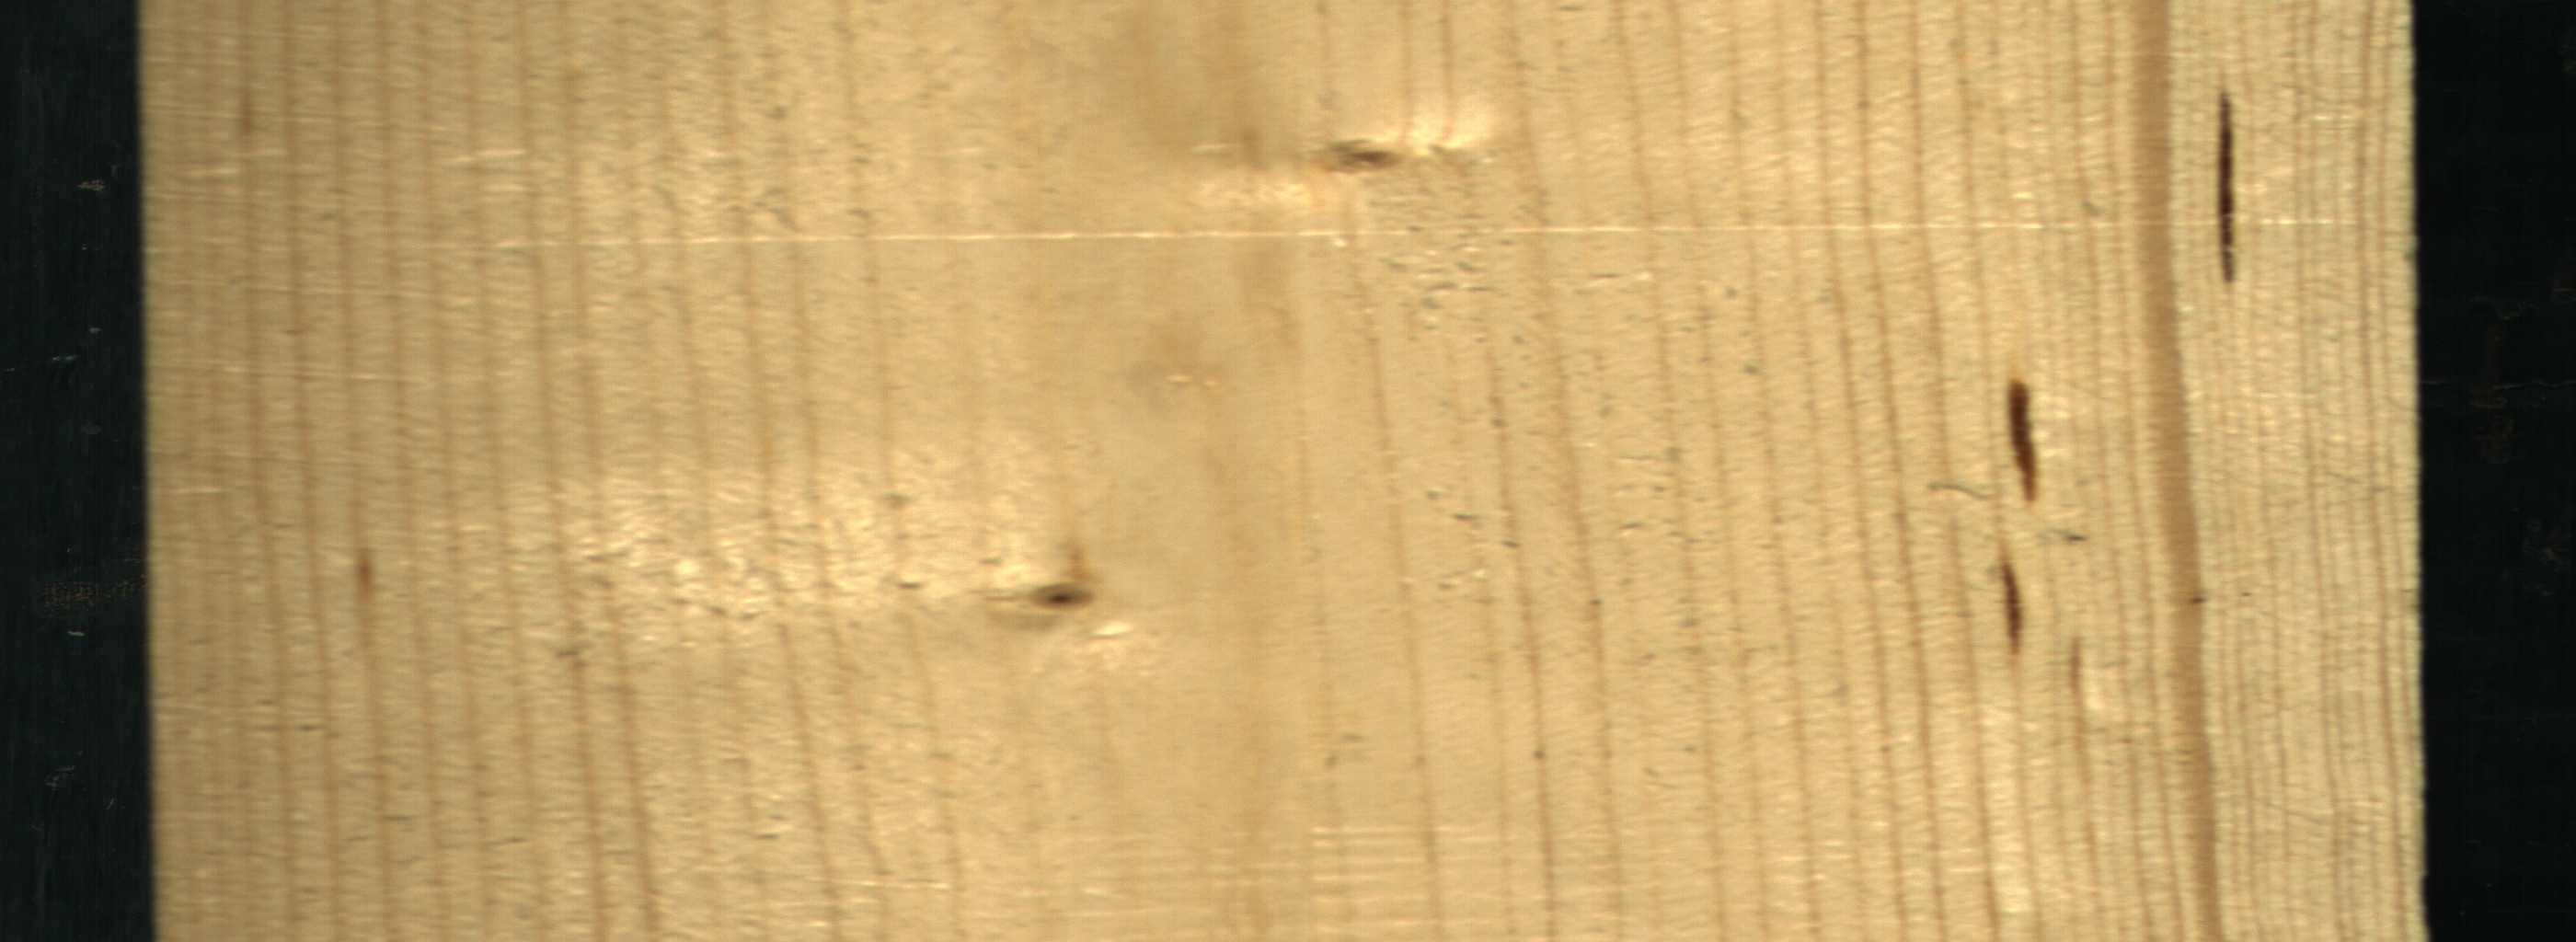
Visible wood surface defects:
resin
resin
resin
Live_Knot
Live_Knot